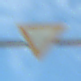
Verkehrszeichen: VorfahrtGewaehren
Umgebung: Outdoor, Urban
Tageszeit: MorningAfternoon
Wetter: PartlyCloudy
Licht: Natural
Jahreszeit: NotSpecified
Kontrast: LowContrast